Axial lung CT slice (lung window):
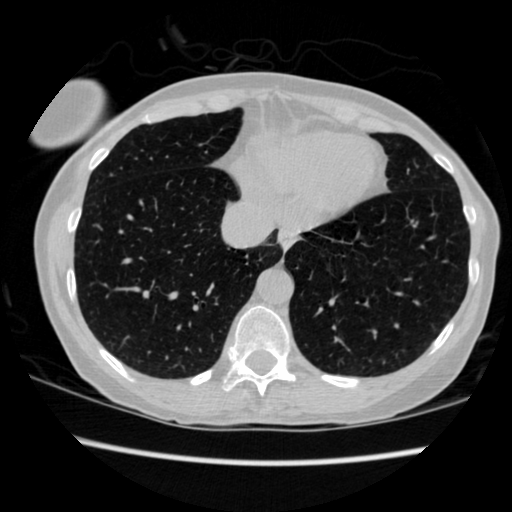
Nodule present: no